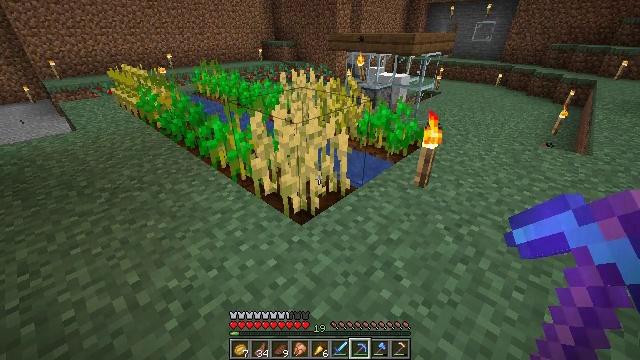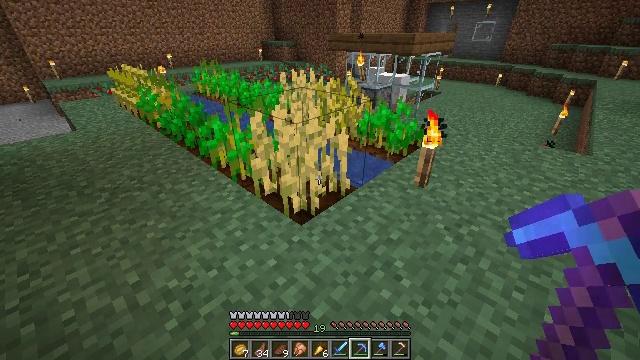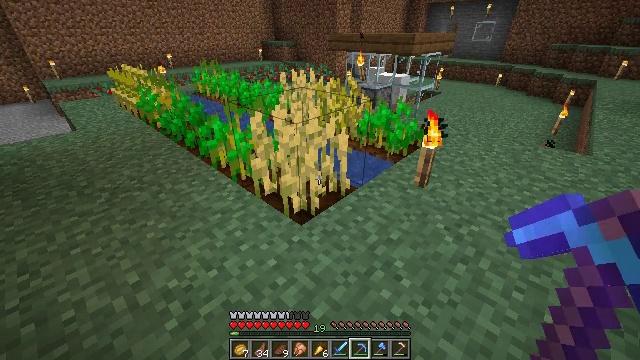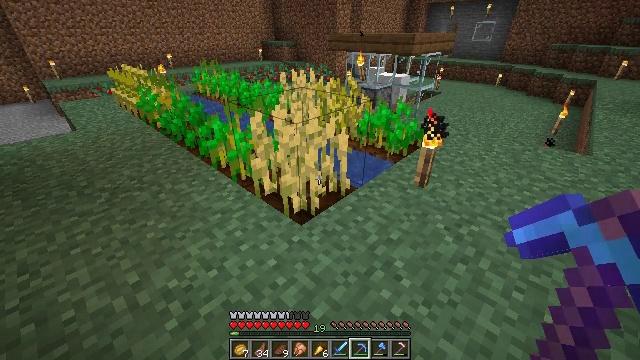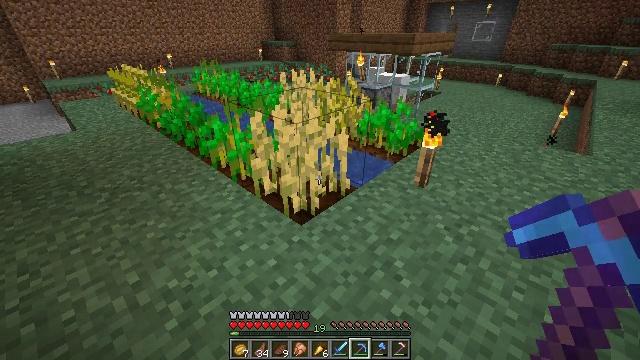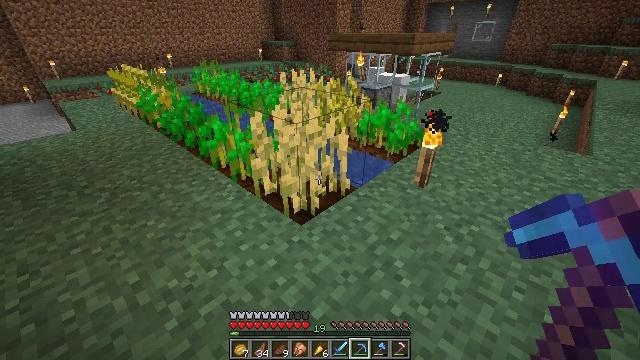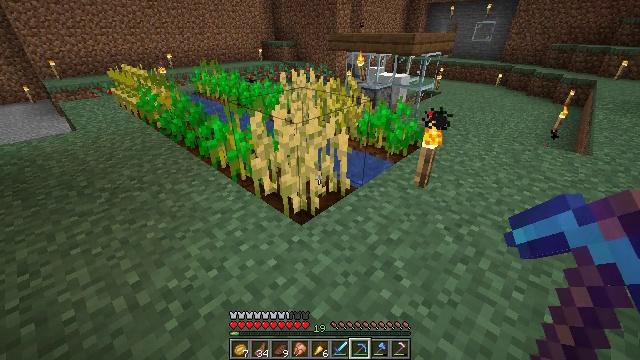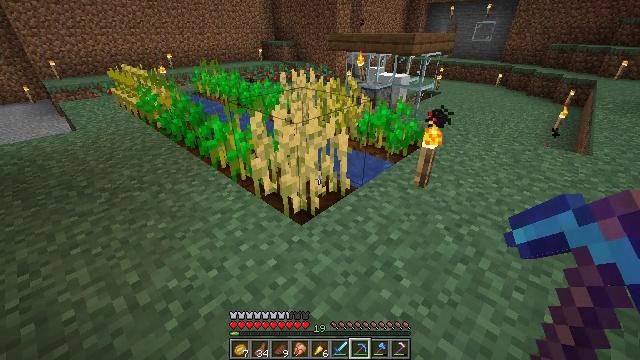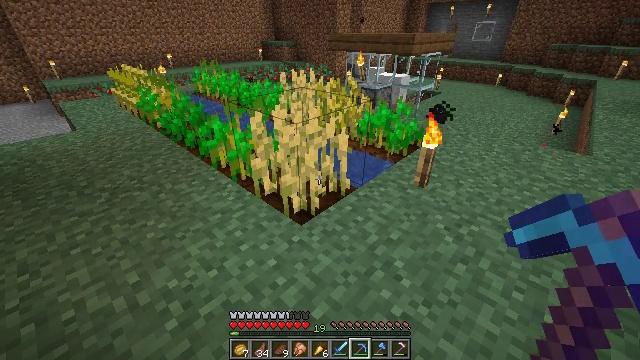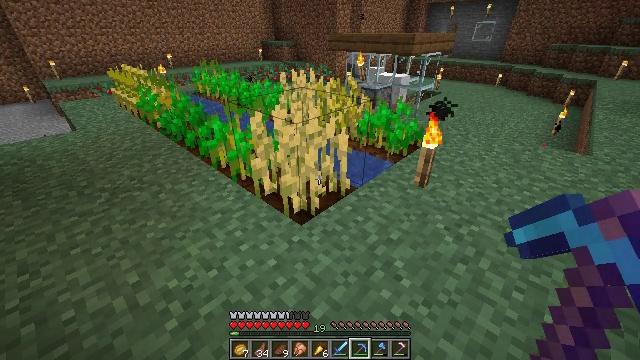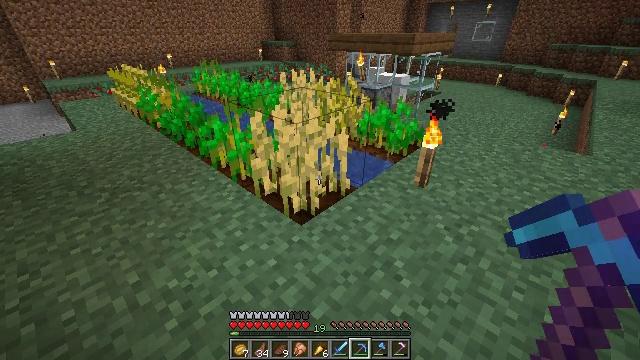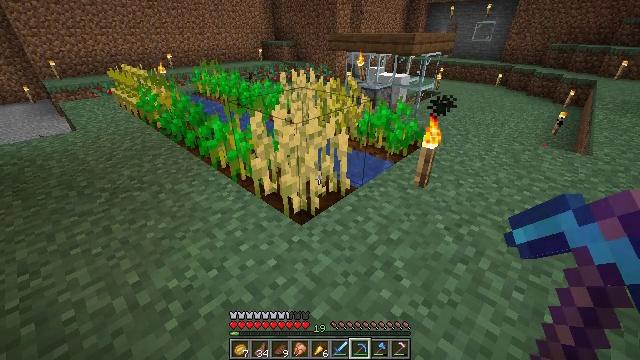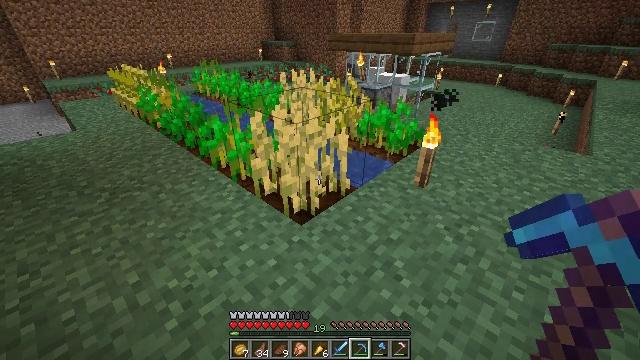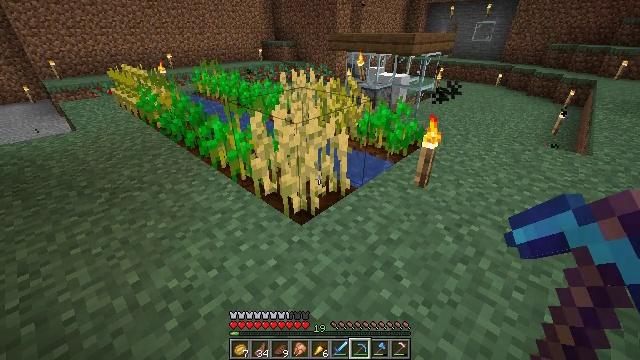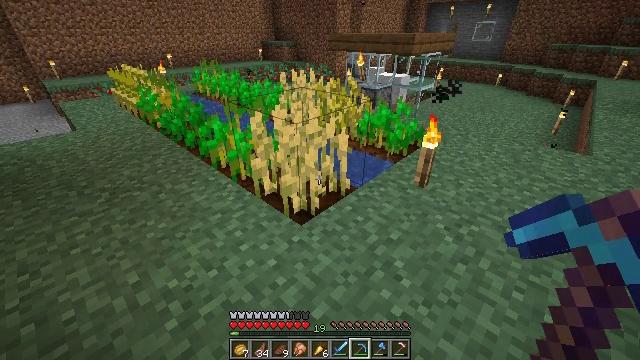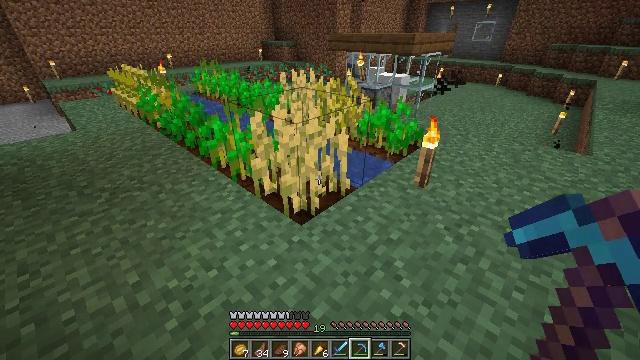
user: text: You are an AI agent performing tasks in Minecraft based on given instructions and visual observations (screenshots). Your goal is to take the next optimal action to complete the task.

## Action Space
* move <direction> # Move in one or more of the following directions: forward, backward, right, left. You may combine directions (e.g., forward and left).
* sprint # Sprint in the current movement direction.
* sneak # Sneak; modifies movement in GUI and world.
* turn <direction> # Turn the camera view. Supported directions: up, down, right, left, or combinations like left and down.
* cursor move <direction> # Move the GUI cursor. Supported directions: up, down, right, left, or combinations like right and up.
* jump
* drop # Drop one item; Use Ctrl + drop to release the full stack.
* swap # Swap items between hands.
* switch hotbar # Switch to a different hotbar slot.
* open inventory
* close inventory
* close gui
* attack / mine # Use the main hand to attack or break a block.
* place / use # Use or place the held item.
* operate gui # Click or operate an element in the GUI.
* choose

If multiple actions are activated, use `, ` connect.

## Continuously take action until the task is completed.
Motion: motion action
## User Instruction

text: Destroy the wheat to collect it.
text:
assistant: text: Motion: no_op
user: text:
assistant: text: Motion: no_op
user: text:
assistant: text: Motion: no_op
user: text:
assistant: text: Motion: no_op
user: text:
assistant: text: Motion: no_op
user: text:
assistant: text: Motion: no_op
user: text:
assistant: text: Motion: no_op
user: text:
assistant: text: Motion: no_op
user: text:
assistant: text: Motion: no_op
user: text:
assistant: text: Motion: no_op
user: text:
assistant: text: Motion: no_op
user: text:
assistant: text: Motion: no_op
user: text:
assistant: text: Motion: no_op
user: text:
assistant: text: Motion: no_op
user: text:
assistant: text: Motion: no_op
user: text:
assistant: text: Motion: no_op
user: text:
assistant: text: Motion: no_op
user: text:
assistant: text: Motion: no_op
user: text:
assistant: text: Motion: no_op
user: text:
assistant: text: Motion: no_op
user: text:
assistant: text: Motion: no_op
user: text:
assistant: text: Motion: no_op
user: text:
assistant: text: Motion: no_op
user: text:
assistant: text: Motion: no_op
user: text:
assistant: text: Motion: no_op
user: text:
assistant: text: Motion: no_op
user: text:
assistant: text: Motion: no_op
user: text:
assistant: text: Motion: no_op
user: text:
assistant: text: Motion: no_op
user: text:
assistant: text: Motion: no_op